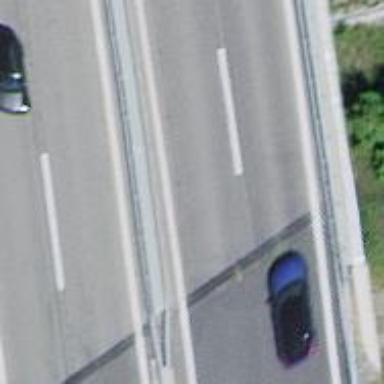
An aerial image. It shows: Asphalt motorway.